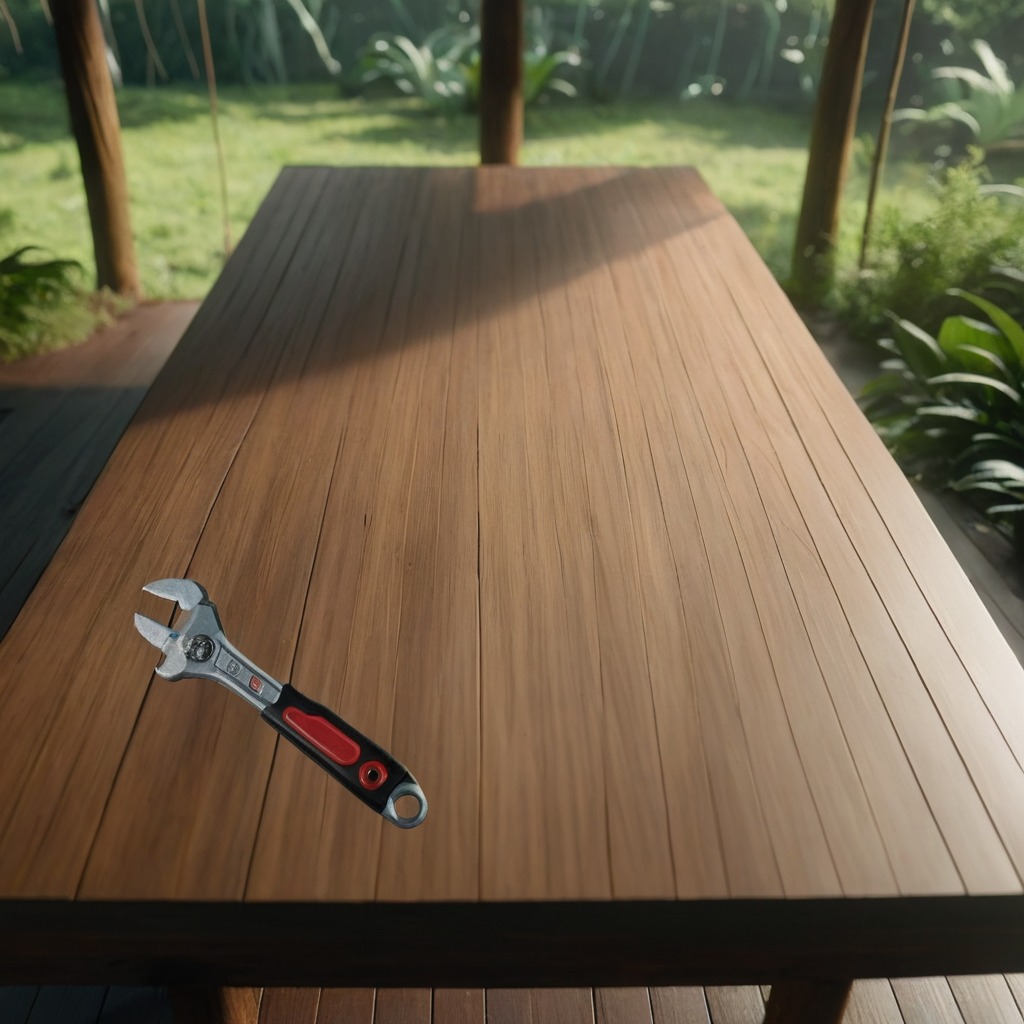
An wrench is lying on the wooden table inside a jungle field workshop tent.